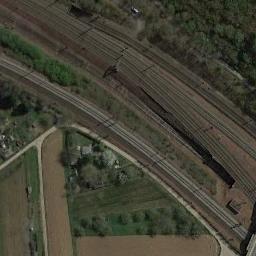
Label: railway